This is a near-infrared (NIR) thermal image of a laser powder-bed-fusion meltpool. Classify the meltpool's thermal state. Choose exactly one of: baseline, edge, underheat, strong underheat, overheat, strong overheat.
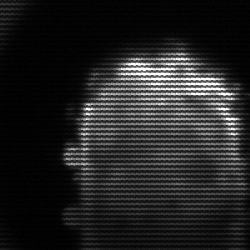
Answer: baseline